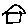
Label: house